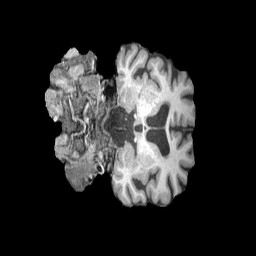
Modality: T1w
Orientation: coronal
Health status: healthy